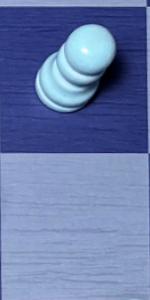
Label: Empty